Question: For everyone interested: turned out the solution was moving all files that use DoJo beneath the jQuery UI files, so that jQuery UI is fully loaded before any DoJo stuff loads. Moved them all in the footer in that order (jQuery, then jQuery UI and then alle DoJo related files).
I'm running a Wordpress <URL>.
After recently upgrading from Wordpress 4.0.1 to 4.1, things broke.
Dojo is returning multiple Error: multipleDefine errors.
Basically it looks like DoJo tries to load a new instance of jQuery, which it shouldn't, since WordPress has loaded jQuery already and there isn't a jQuery module available in the DoJo map. Furthermore, this issues seems to only exists in WordPress, not in a jsfiddle I made including exactly the same scripts.
For debugging purposes I first disabled all WordPress plugins, without any result; the problem kept existing. I went on and found a couple of interesting things. But I'm really stuck in the further debugging proces. I know the scope of this question is rather broad, but any thoughts at all are very much appreciated.
-Things stopt working after upgrading to WordPress 4.1
-In the info of the multipleDefine error it states <URL>, which is weird: it shouldn't be looking for jQuery there, since it's already included in Wordpress
-Things break as soon as I included the ArcGIS Javascript API, which includes DoJO
-In addition: leaving WordPress out still gives trouble in this jsfiddle, although dojo isn't looking for jQuery right now <URL>
'''
<script>
var dojoConfig = {
isDebug: true,
async: false
};
</script>
<script src="http://js.arcgis.com/3.12/"></script>
'''
The things mentioned above leads me to the conclusion that something changed in the last WordPress release that effects my script, although I can't find anything in the release notes that could be linked to my issue.
Any thoughts, suggestions of comments are highly appreciated! Feel free to see all in action at <URL>.
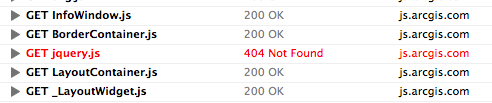
Answer: For everyone interested: turned out the solution was moving all files that use DoJo beneath the jQuery UI files, so that jQuery UI is fully loaded before any DoJo stuff loads. Moved them all in the footer in that order (jQuery, then jQuery UI and then alle DoJo related files).